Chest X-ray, AP view. Patient: 76 years old, sex M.
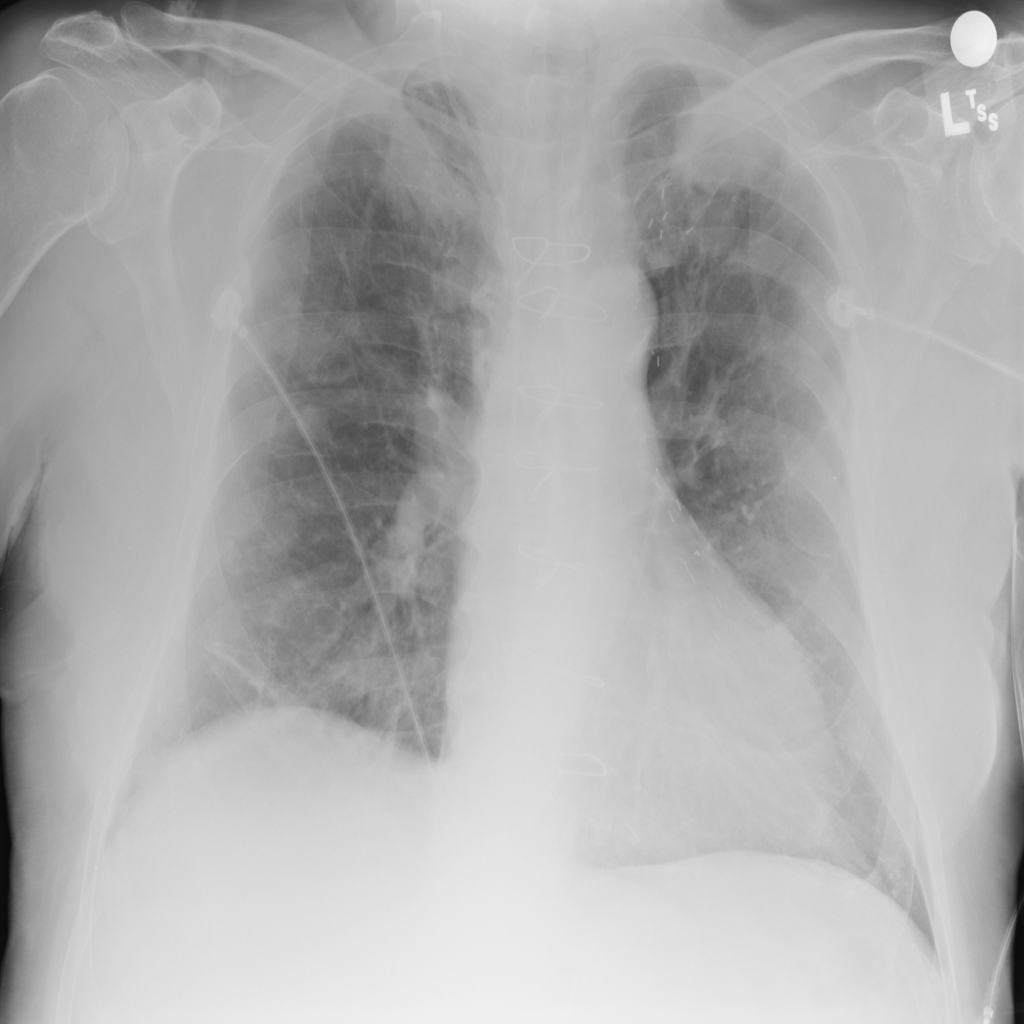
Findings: No Finding